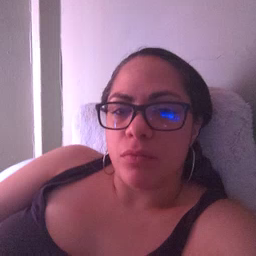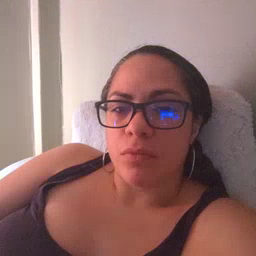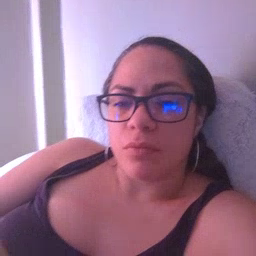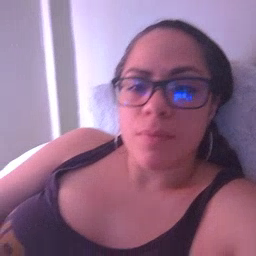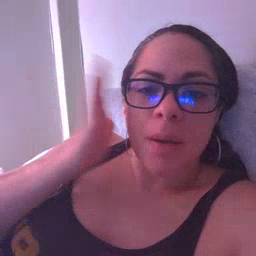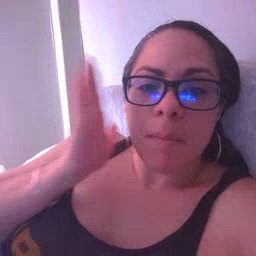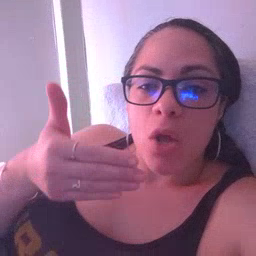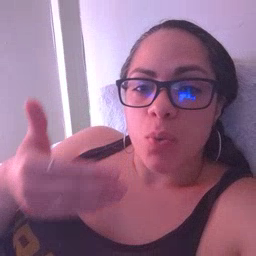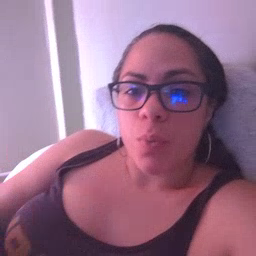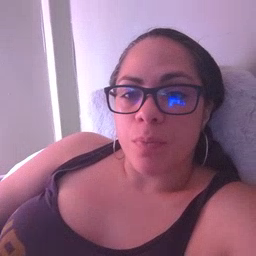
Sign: bedroom